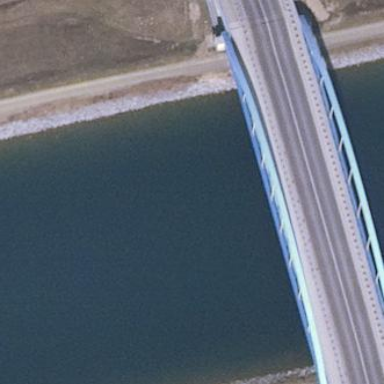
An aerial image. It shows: Arch bridge that is man-made.